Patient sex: M
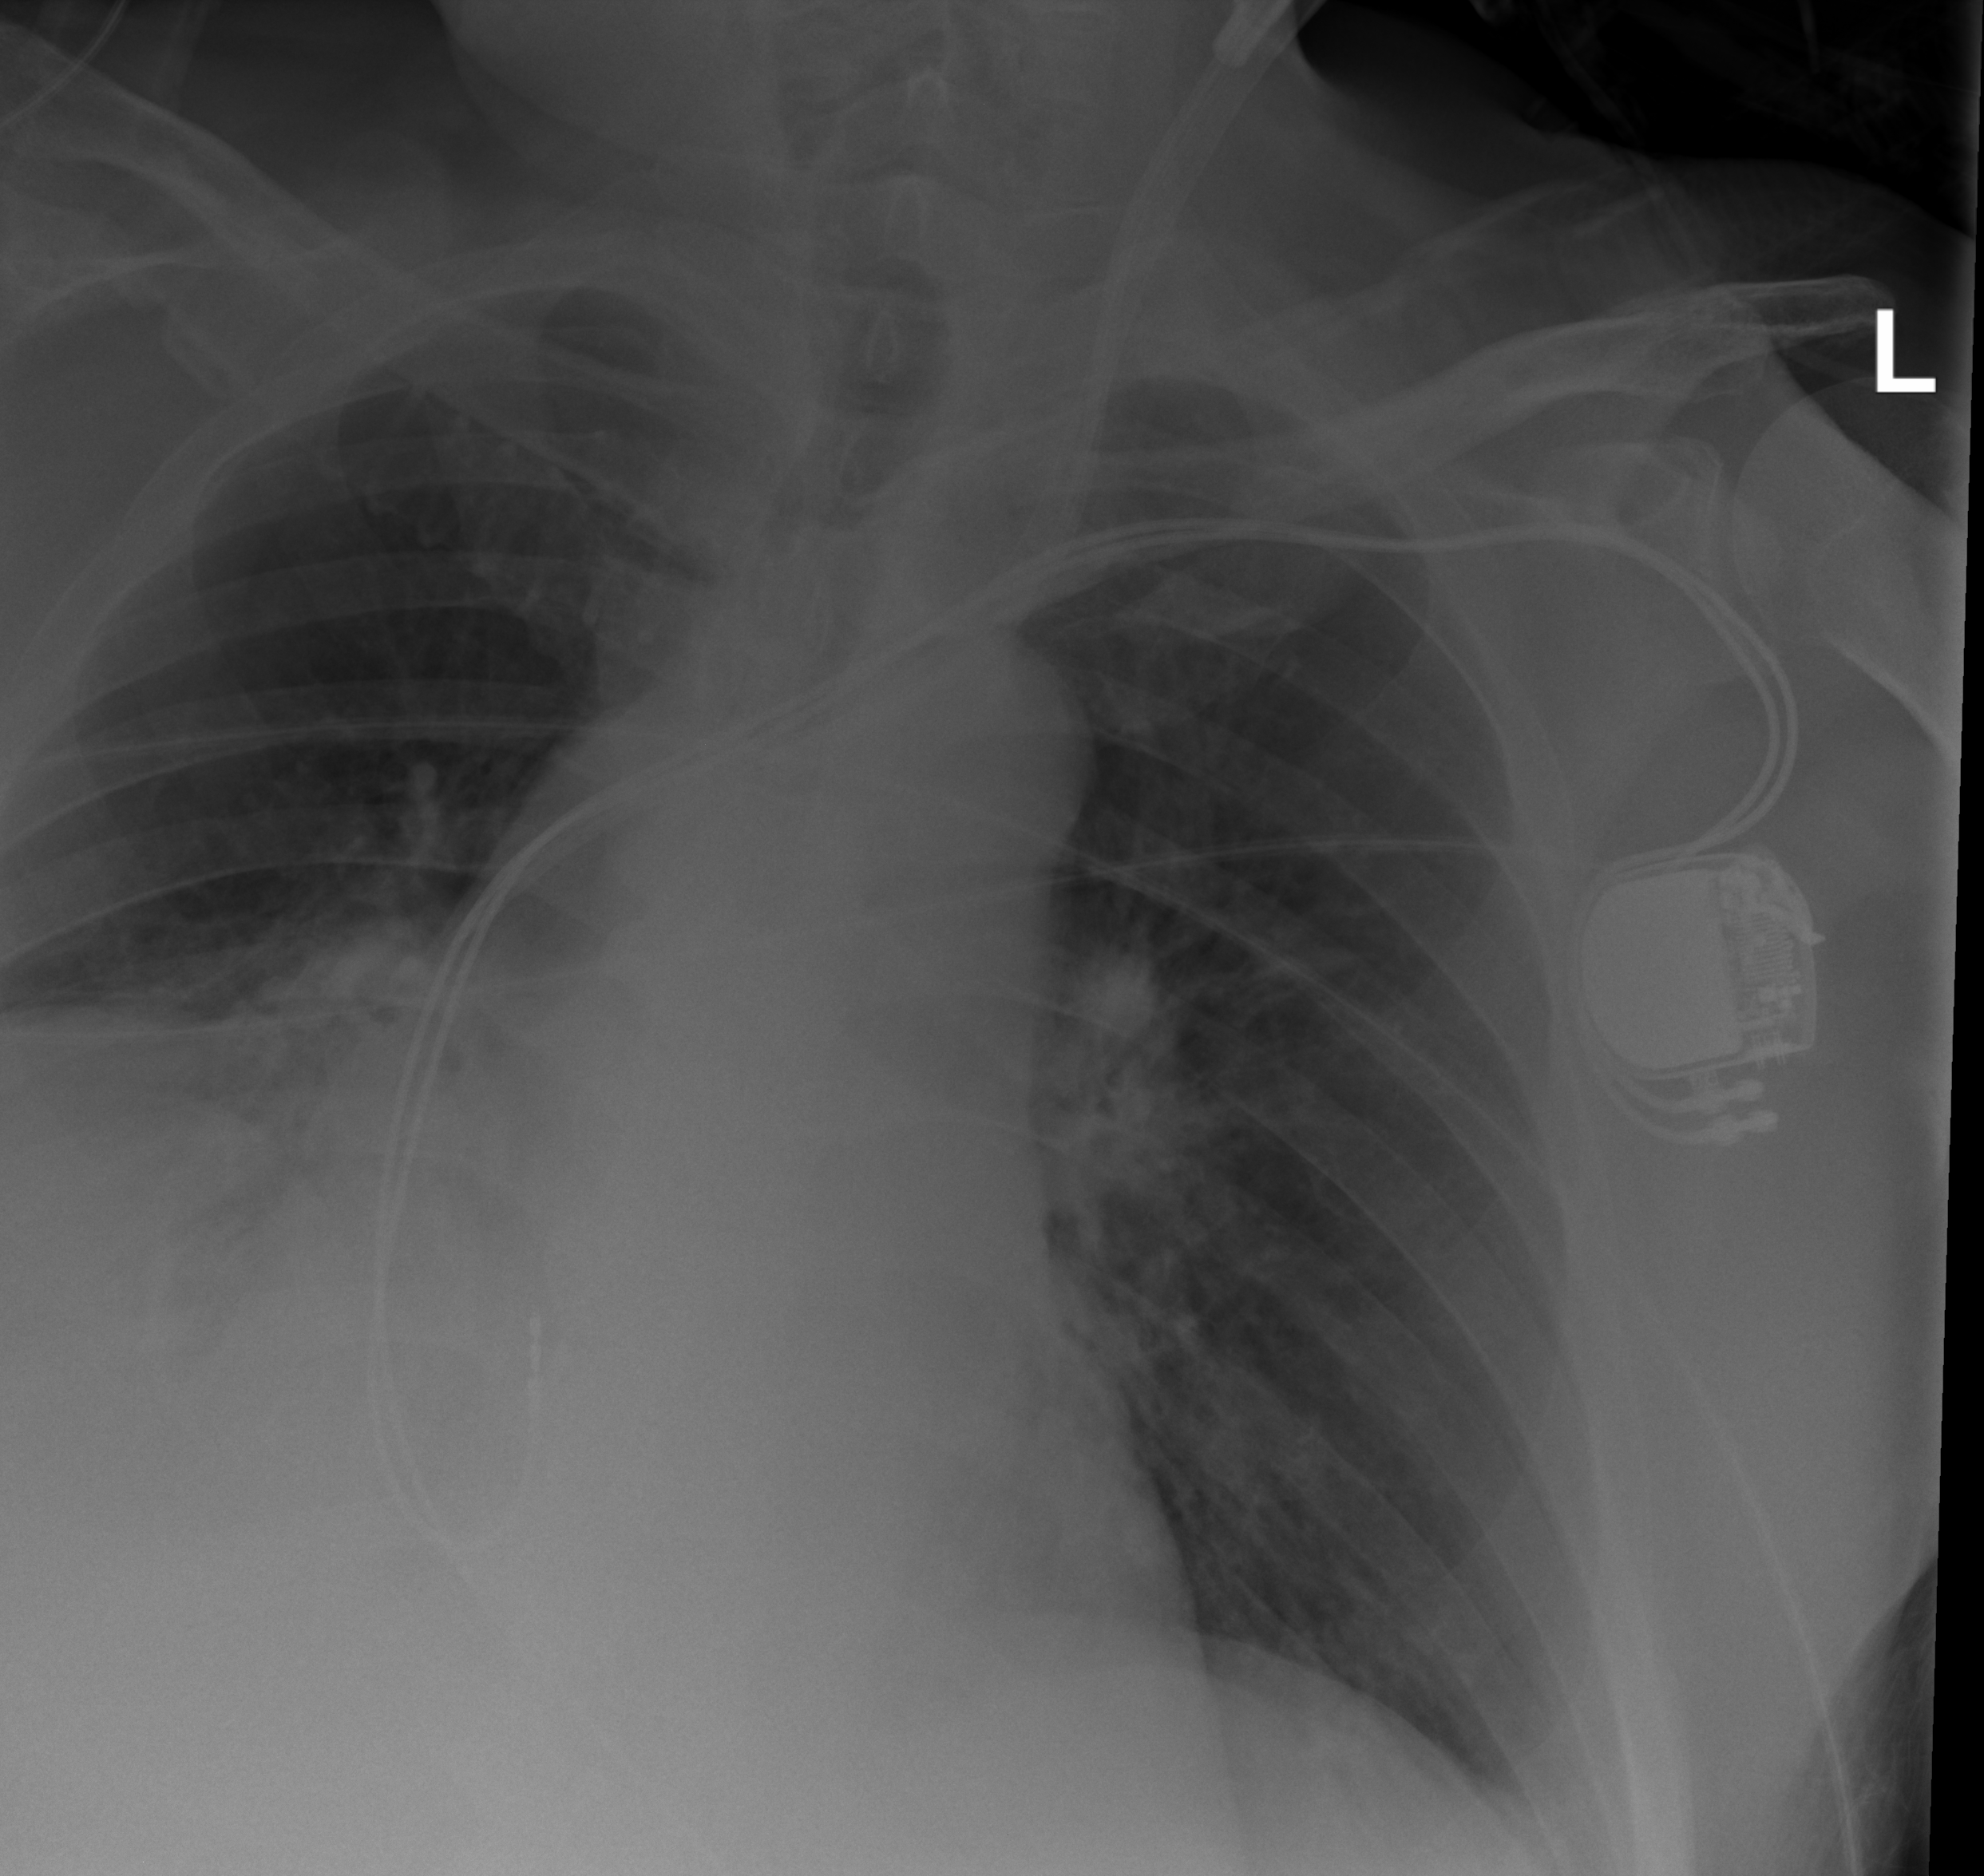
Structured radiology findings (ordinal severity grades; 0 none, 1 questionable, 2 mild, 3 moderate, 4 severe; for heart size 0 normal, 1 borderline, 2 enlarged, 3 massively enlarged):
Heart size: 2
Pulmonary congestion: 2
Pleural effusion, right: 2
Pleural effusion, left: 0
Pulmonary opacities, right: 2
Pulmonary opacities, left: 0
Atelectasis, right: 2
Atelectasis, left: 0